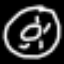
Label: donut